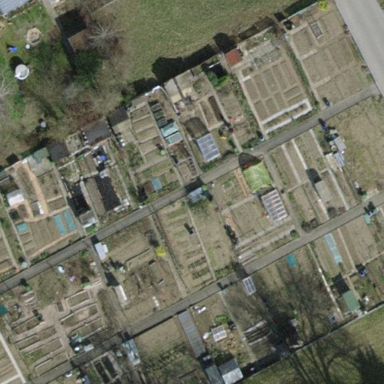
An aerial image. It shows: Area designated for allotments.